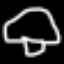
Label: mushroom